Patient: sex F, age 56
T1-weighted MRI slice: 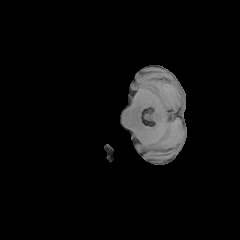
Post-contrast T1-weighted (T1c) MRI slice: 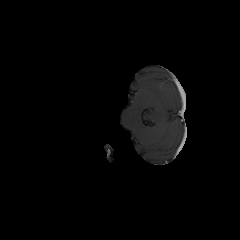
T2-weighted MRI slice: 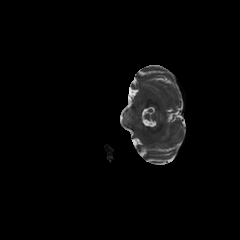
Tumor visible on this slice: no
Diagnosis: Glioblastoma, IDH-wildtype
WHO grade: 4